Interaction volume radius: 10 \u00c5
Interaction volume height: 15 \u00c5
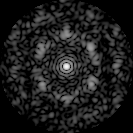
Disorder parameter: 0.6699